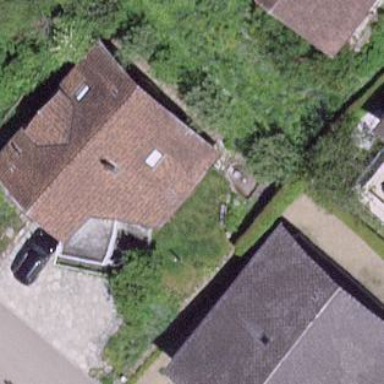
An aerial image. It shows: Detached building.